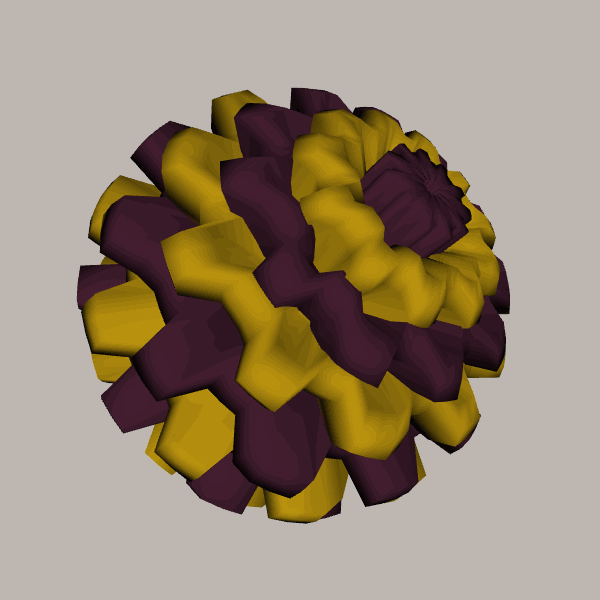
Background: light